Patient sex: F
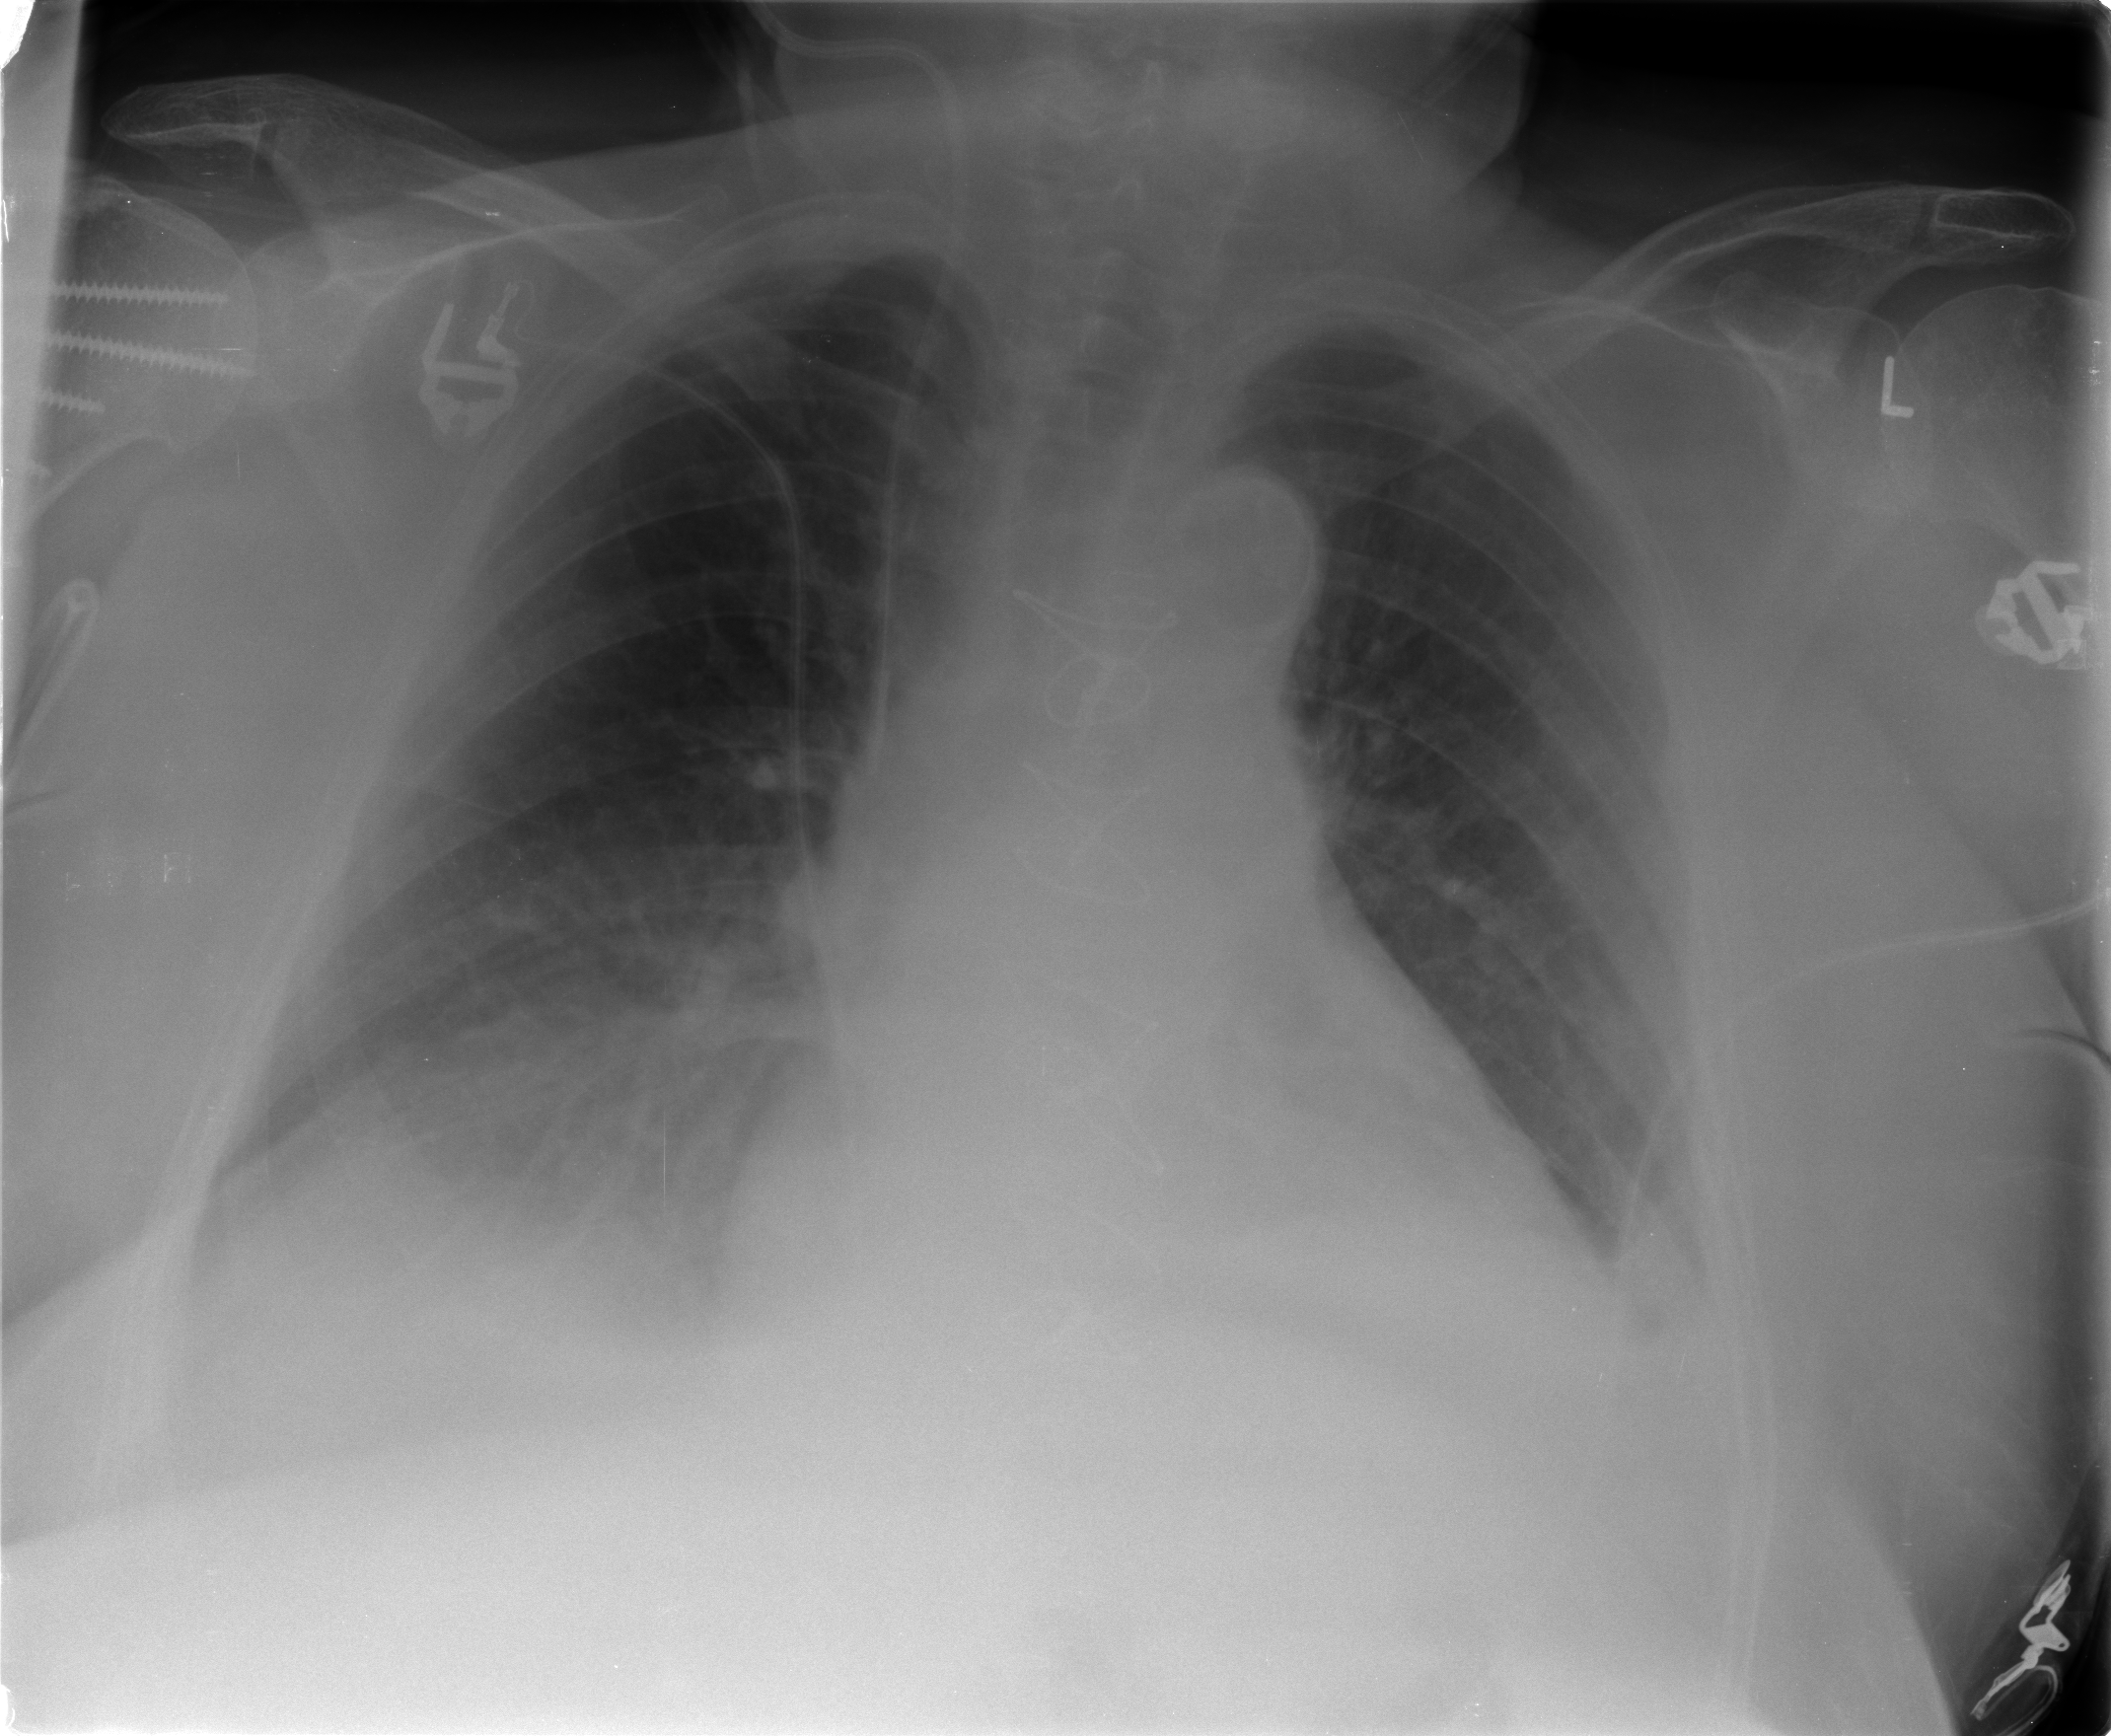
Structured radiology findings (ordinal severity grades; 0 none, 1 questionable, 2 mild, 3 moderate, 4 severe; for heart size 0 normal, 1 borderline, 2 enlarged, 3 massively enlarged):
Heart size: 2
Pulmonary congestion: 2
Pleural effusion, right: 2
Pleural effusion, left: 2
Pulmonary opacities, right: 0
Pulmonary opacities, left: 0
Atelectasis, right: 2
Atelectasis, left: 2